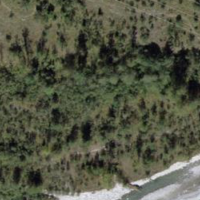
EUNIS habitat code: 32
Species observed at this site:
Ischnura elegans
Melanargia galathea